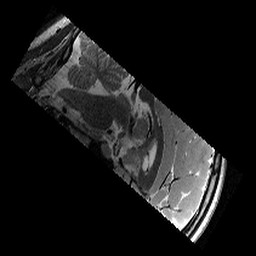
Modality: T2w
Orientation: sagittal
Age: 12
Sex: female
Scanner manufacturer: siemens
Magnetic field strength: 3 T
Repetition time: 9.23 s
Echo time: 0.067 s